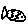
Label: fish